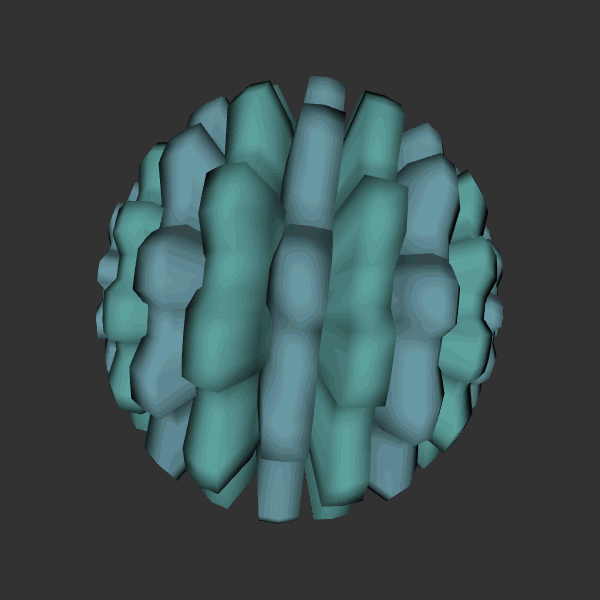
Background: dark